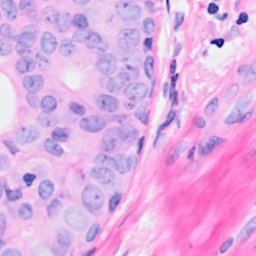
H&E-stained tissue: Breast